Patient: sex F, age 44
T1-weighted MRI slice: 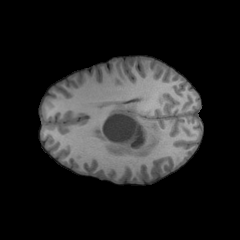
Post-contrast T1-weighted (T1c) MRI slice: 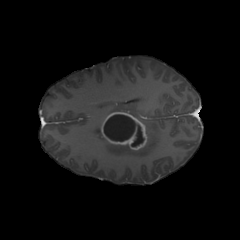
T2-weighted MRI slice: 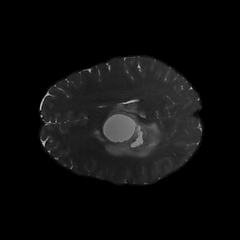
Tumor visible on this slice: yes
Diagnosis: Glioblastoma, IDH-wildtype
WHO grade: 4